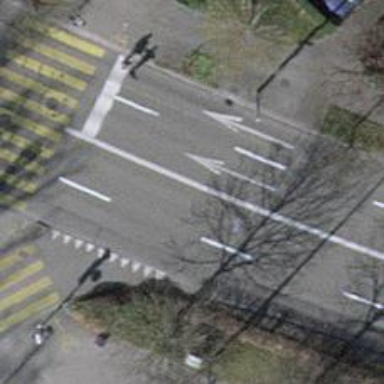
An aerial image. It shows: Asphalt road designated for service vehicles.